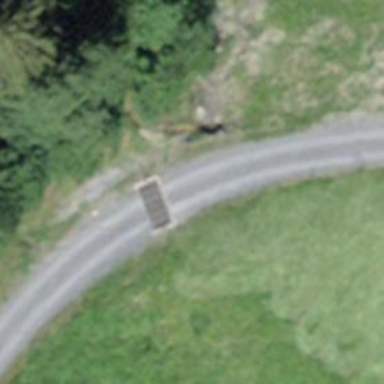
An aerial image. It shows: Cattle grid barrier.